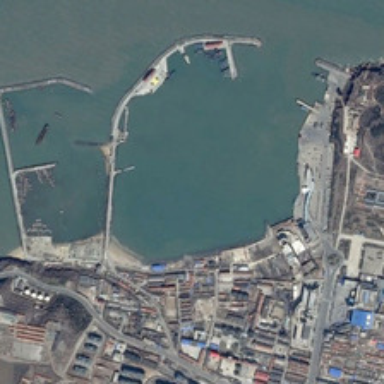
An empty port is near many buildings .